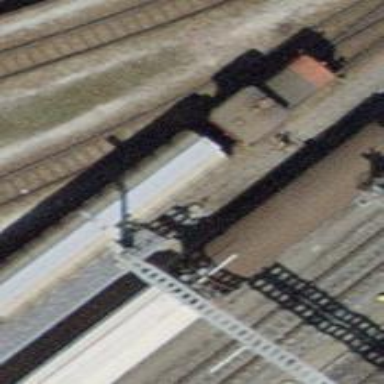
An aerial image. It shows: Railway switch.